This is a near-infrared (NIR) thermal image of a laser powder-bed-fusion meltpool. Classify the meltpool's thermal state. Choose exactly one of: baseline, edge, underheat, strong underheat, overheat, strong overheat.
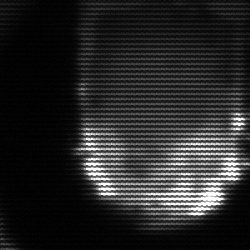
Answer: baseline